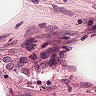
Metastatic tissue present: no